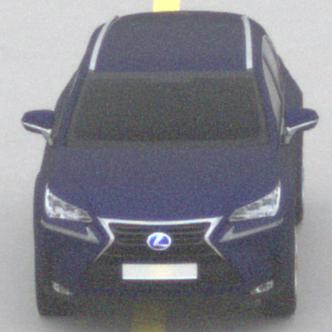
Make: Lexus
Model: NX 300h
Detailed model: NX (AZ1)
Model produced from: 2017/11
Model produced until: 2018/08
Doors: 5
Color: blue
Road condition: dry road
Daytime: midday
Contrast: low contrast